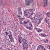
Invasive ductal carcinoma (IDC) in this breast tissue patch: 1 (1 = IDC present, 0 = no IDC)